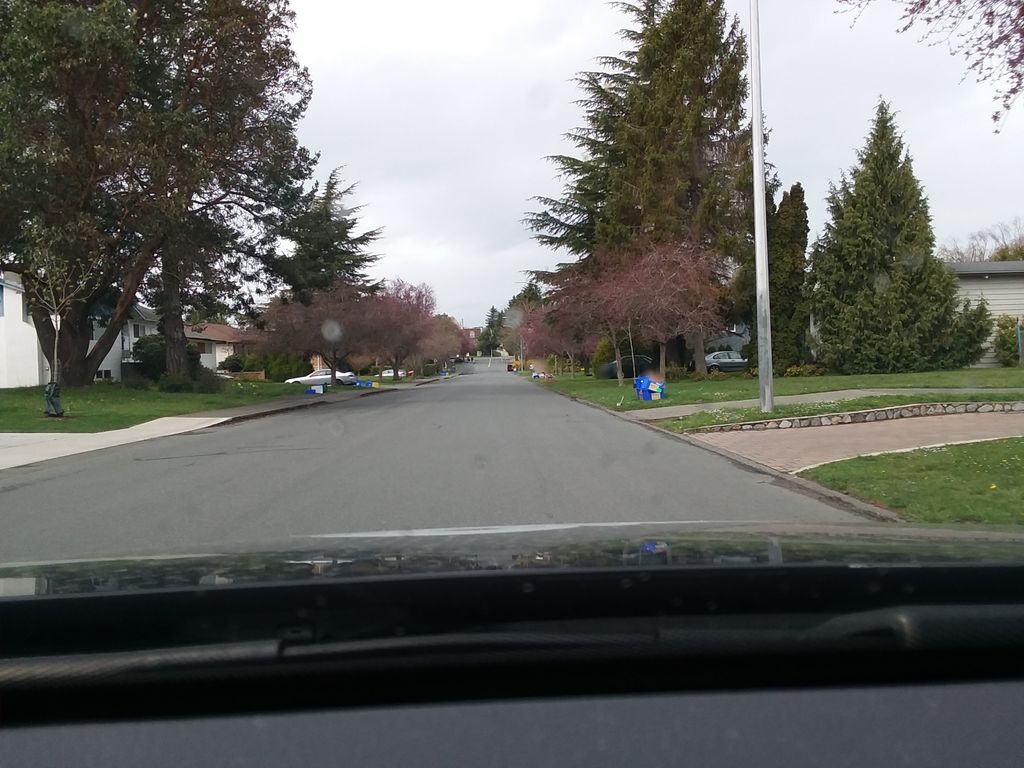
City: victoria